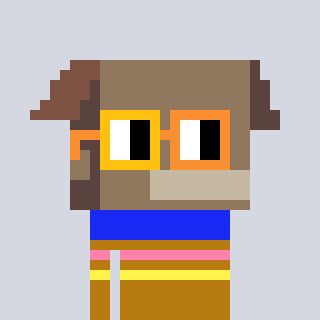
a pixel art character with square yellow and orange glasses, a box-shaped head and a gold-colored body on a cool background